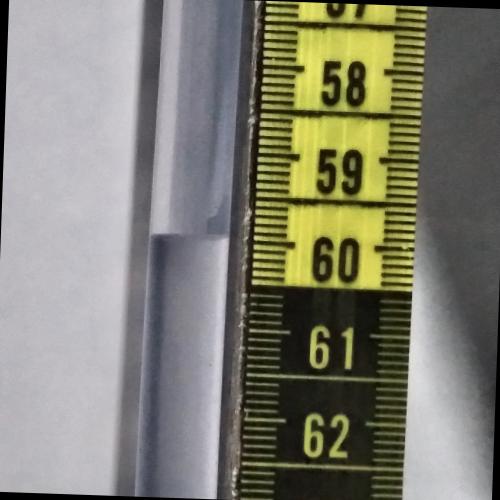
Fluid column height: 59.9 cm